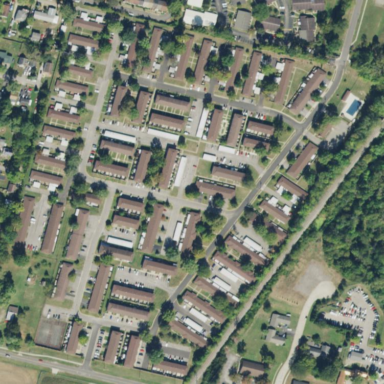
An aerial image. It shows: Residential area with apartments.